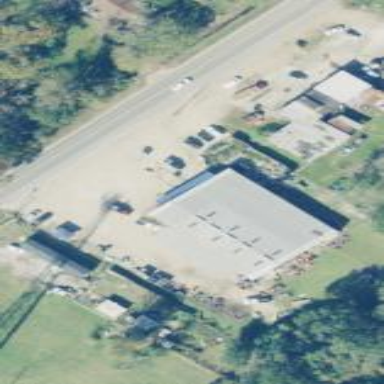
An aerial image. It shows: Building that houses agrarian shop.